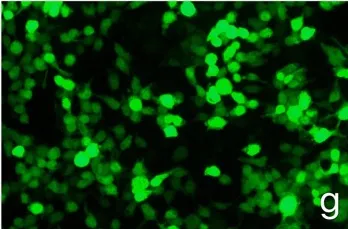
GFAPalpha-IgG test results by GFAP-transfected HEK293 cell-based immunofluorescence assay. (a,c,e,g) HEK293 cells expressing green fluorescent protein (GFP)-tagged GFAP (green).
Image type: pathology (immunostaining)